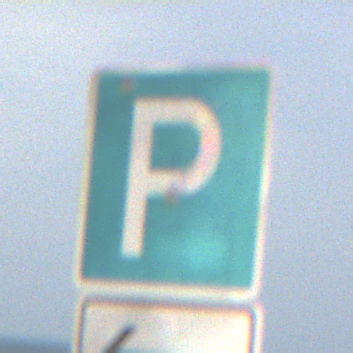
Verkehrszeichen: Parken
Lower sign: RichtungsangabeDurchPfeile1
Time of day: MorningAfternoon
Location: Outdoor (Suburban)
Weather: PartlyCloudy
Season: NotSpecified
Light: Natural